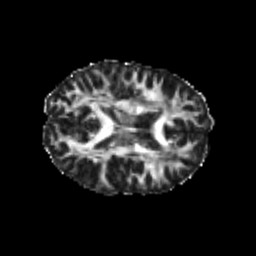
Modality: FA
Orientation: axial
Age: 22
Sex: female
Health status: healthy
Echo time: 0.074 s